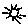
Label: sun